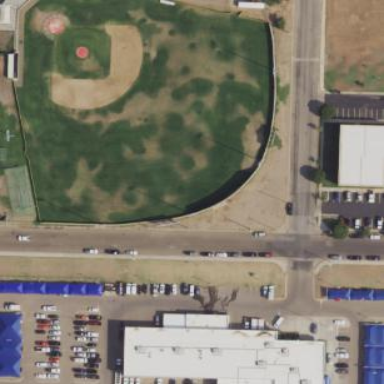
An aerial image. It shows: Baseball pitch for leisure and sports activities.